Field crop: maize
Growth stage: 2
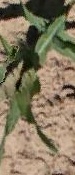
Species: maize